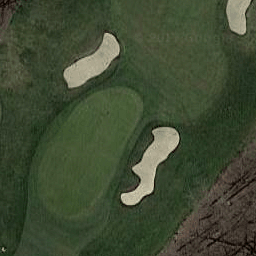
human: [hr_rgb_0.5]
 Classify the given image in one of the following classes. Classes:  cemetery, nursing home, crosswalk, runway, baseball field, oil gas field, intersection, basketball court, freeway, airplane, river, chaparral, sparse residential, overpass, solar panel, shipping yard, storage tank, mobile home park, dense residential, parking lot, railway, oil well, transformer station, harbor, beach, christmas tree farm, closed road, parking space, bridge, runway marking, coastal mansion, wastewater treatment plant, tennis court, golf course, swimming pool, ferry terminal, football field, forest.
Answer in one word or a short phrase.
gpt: golf course